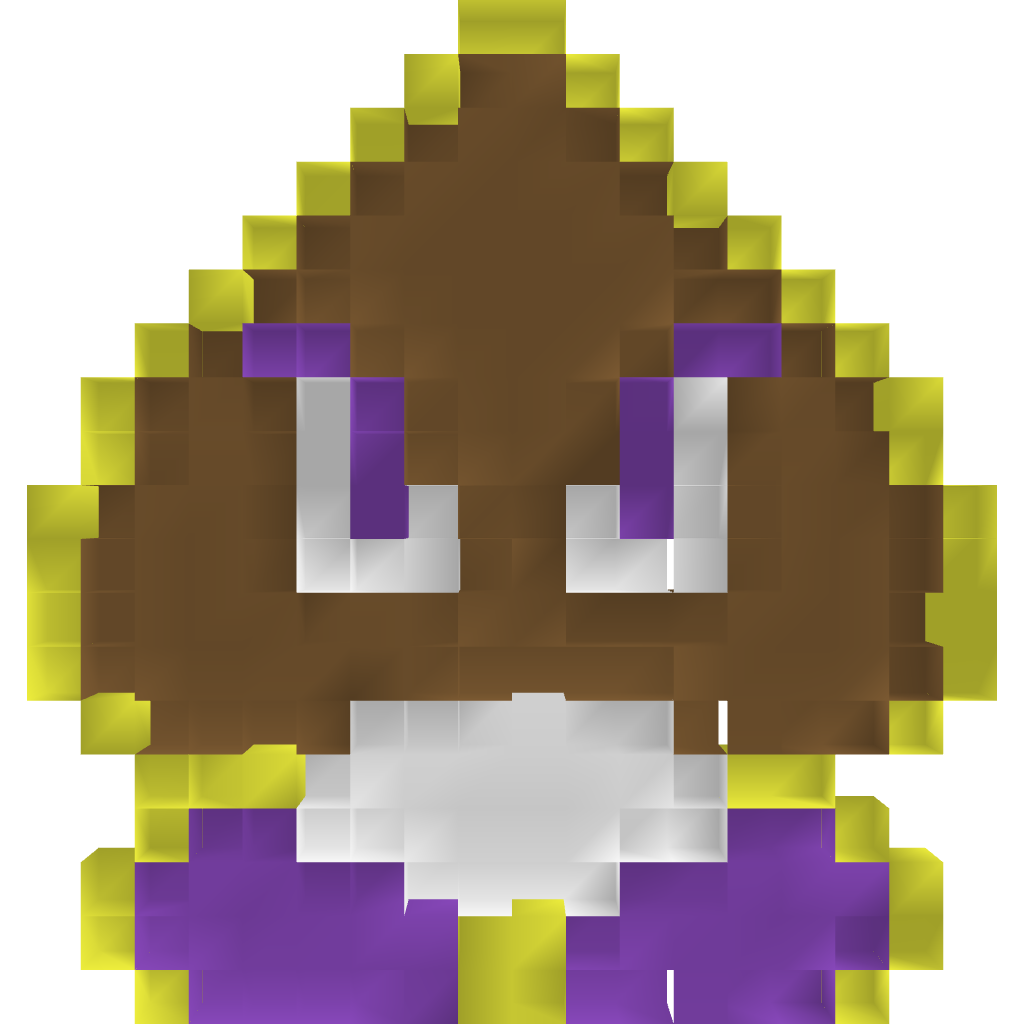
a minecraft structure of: Super Mario Goomba pixel art